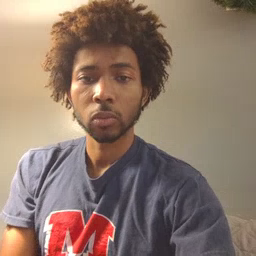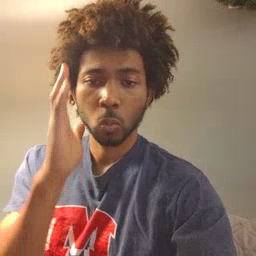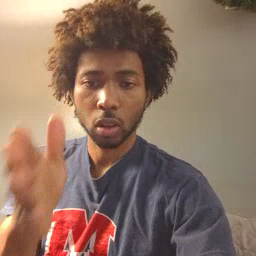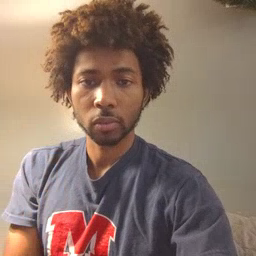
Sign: will